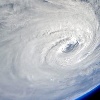
Label: cloud